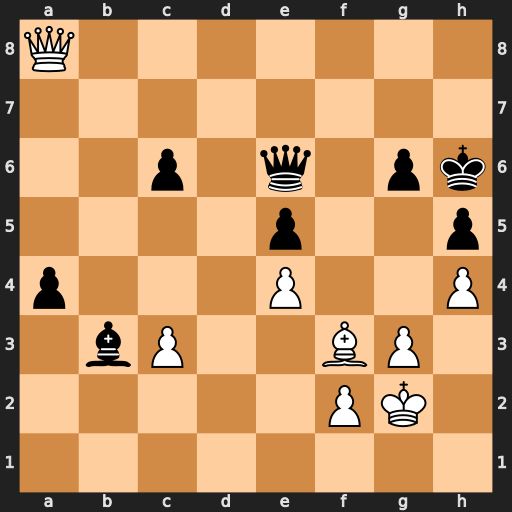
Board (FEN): Q7/8/2p1q1pk/4p2p/p3P2P/1bP2BP1/5PK1/8
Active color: w
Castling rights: -
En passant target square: -
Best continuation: Qh8#